Interaction volume radius: 5 \u00c5
Interaction volume height: 10 \u00c5
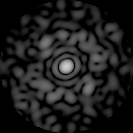
Disorder parameter: 0.8324